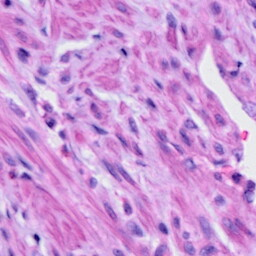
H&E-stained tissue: Cervix